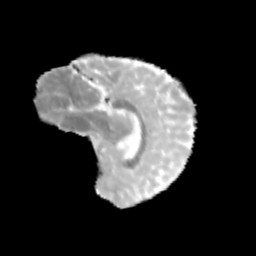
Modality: MD
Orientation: sagittal
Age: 12
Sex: female
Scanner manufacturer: siemens
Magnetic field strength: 3 T
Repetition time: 3.8 s
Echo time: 0.07 s